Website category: university
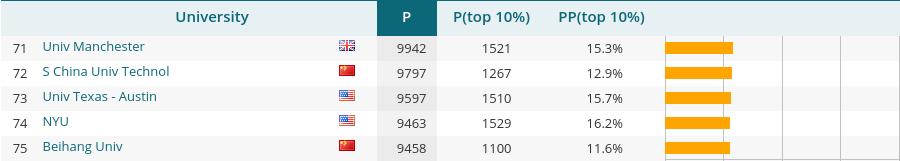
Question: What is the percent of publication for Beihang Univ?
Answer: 11.6%

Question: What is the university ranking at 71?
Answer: Univ Manchester

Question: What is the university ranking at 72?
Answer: S China Univ Technol

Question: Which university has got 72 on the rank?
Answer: S China Univ Technol

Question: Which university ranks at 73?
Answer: Univ Texas - Austin

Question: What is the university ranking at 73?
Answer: Univ Texas - Austin

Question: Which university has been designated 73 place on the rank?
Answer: Univ Texas - Austin

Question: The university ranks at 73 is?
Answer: Univ Texas - Austin

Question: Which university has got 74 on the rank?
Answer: NYU

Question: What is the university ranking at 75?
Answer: Beihang Univ

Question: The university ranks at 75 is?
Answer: Beihang Univ

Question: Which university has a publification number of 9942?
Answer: Univ Manchester

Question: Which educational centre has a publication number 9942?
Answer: Univ Manchester

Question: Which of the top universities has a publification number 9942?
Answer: Univ Manchester

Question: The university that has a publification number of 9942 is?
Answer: Univ Manchester

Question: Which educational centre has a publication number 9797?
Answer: S China Univ Technol

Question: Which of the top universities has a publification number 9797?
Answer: S China Univ Technol

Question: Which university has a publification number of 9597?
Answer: Univ Texas - Austin

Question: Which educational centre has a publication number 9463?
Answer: NYU

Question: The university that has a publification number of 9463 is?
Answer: NYU

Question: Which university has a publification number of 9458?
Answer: Beihang Univ

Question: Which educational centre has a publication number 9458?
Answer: Beihang Univ

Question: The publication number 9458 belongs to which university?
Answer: Beihang Univ

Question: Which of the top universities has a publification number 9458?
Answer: Beihang Univ

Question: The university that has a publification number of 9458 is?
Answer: Beihang Univ

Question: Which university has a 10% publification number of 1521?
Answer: Univ Manchester

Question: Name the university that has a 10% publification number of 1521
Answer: Univ Manchester

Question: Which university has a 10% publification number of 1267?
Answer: S China Univ Technol

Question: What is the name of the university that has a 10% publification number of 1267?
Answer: S China Univ Technol

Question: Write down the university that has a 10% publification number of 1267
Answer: S China Univ Technol

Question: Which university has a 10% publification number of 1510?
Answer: Univ Texas - Austin

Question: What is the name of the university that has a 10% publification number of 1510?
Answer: Univ Texas - Austin

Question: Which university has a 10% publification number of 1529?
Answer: NYU

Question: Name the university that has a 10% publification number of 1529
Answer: NYU

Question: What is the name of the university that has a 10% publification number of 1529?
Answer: NYU

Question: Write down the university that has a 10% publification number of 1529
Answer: NYU

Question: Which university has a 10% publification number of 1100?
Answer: Beihang Univ

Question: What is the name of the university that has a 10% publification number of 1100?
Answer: Beihang Univ